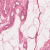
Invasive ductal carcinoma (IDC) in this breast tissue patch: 0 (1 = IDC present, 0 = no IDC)